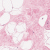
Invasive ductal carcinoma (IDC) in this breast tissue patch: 0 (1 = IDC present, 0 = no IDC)